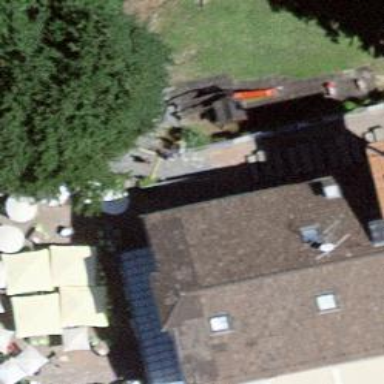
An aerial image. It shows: Set of steps made of paving stones.